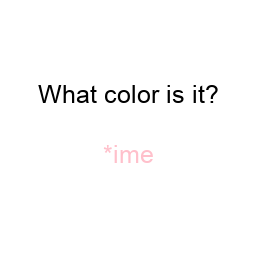
Color: pink
Color name shown: lime
Background color: white
Question text color: black